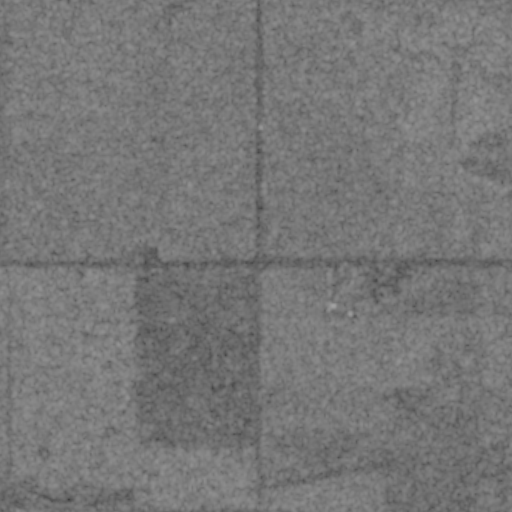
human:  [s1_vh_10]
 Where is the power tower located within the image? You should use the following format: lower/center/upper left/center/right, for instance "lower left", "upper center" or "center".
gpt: The power tower is located in the lower right of the image.
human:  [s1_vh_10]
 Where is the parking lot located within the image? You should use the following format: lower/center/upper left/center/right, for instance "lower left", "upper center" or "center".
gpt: There is no parking lot in the image.

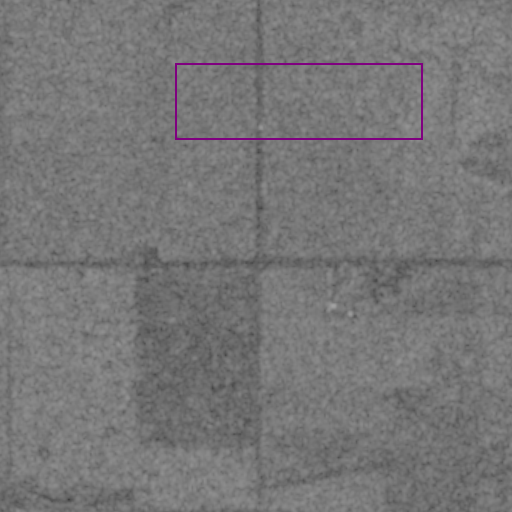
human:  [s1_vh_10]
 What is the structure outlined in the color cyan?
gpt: There is no cyan outline.
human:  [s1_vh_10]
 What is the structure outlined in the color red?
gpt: There is no structure outlined in red.